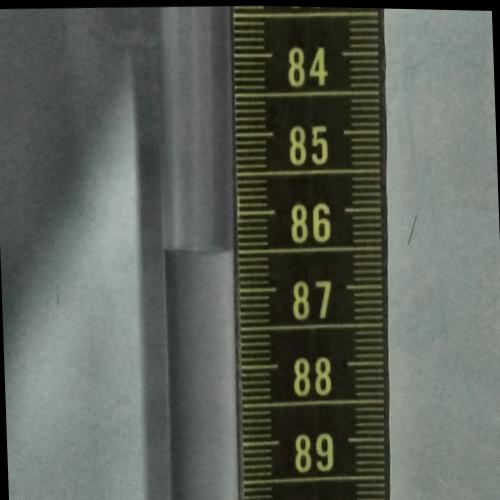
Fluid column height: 86.5 cm